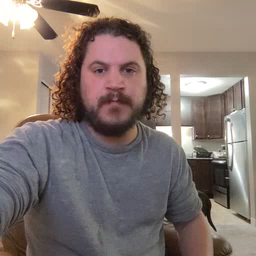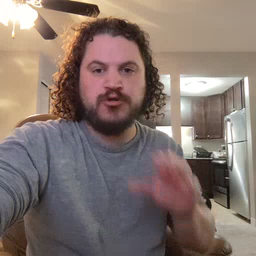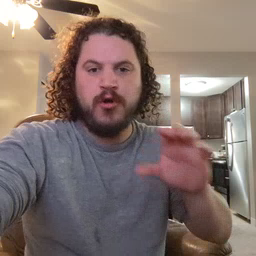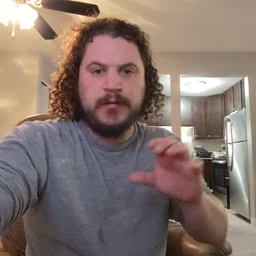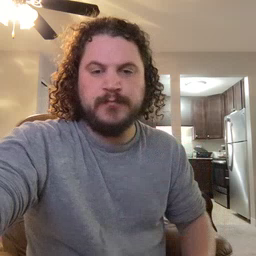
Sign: chocolate